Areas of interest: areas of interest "Business office"
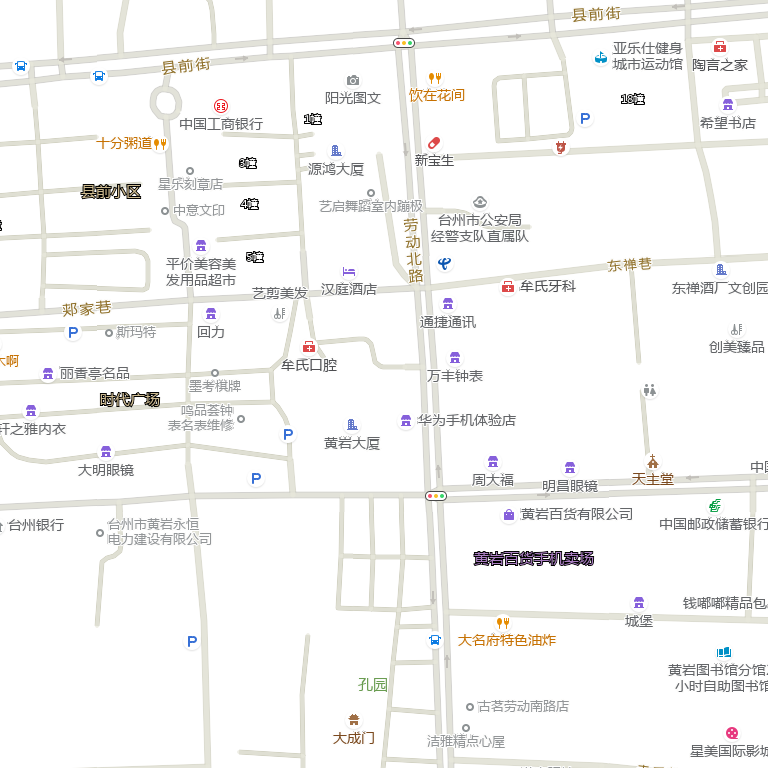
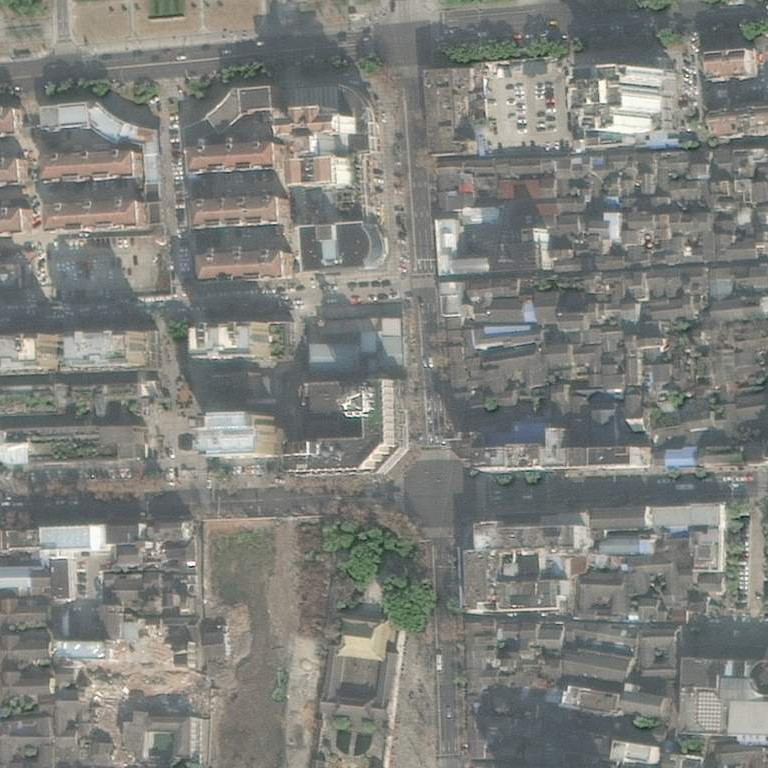